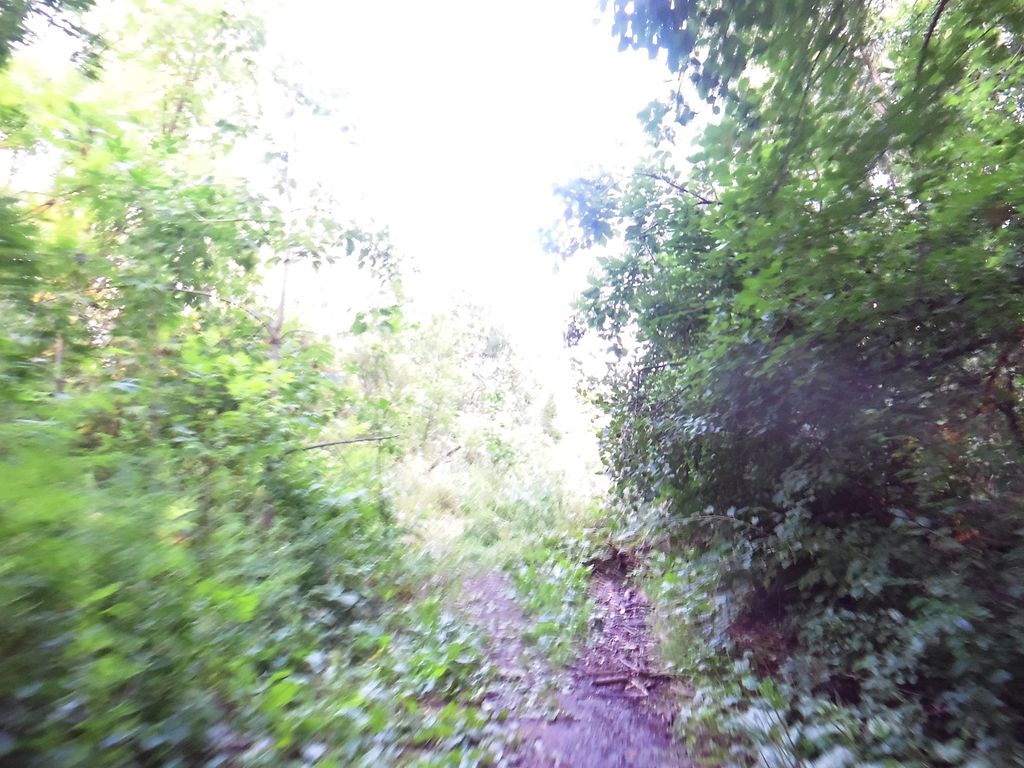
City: ottawa-gatineau